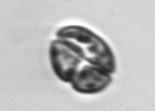
Label: Karenia